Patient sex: M
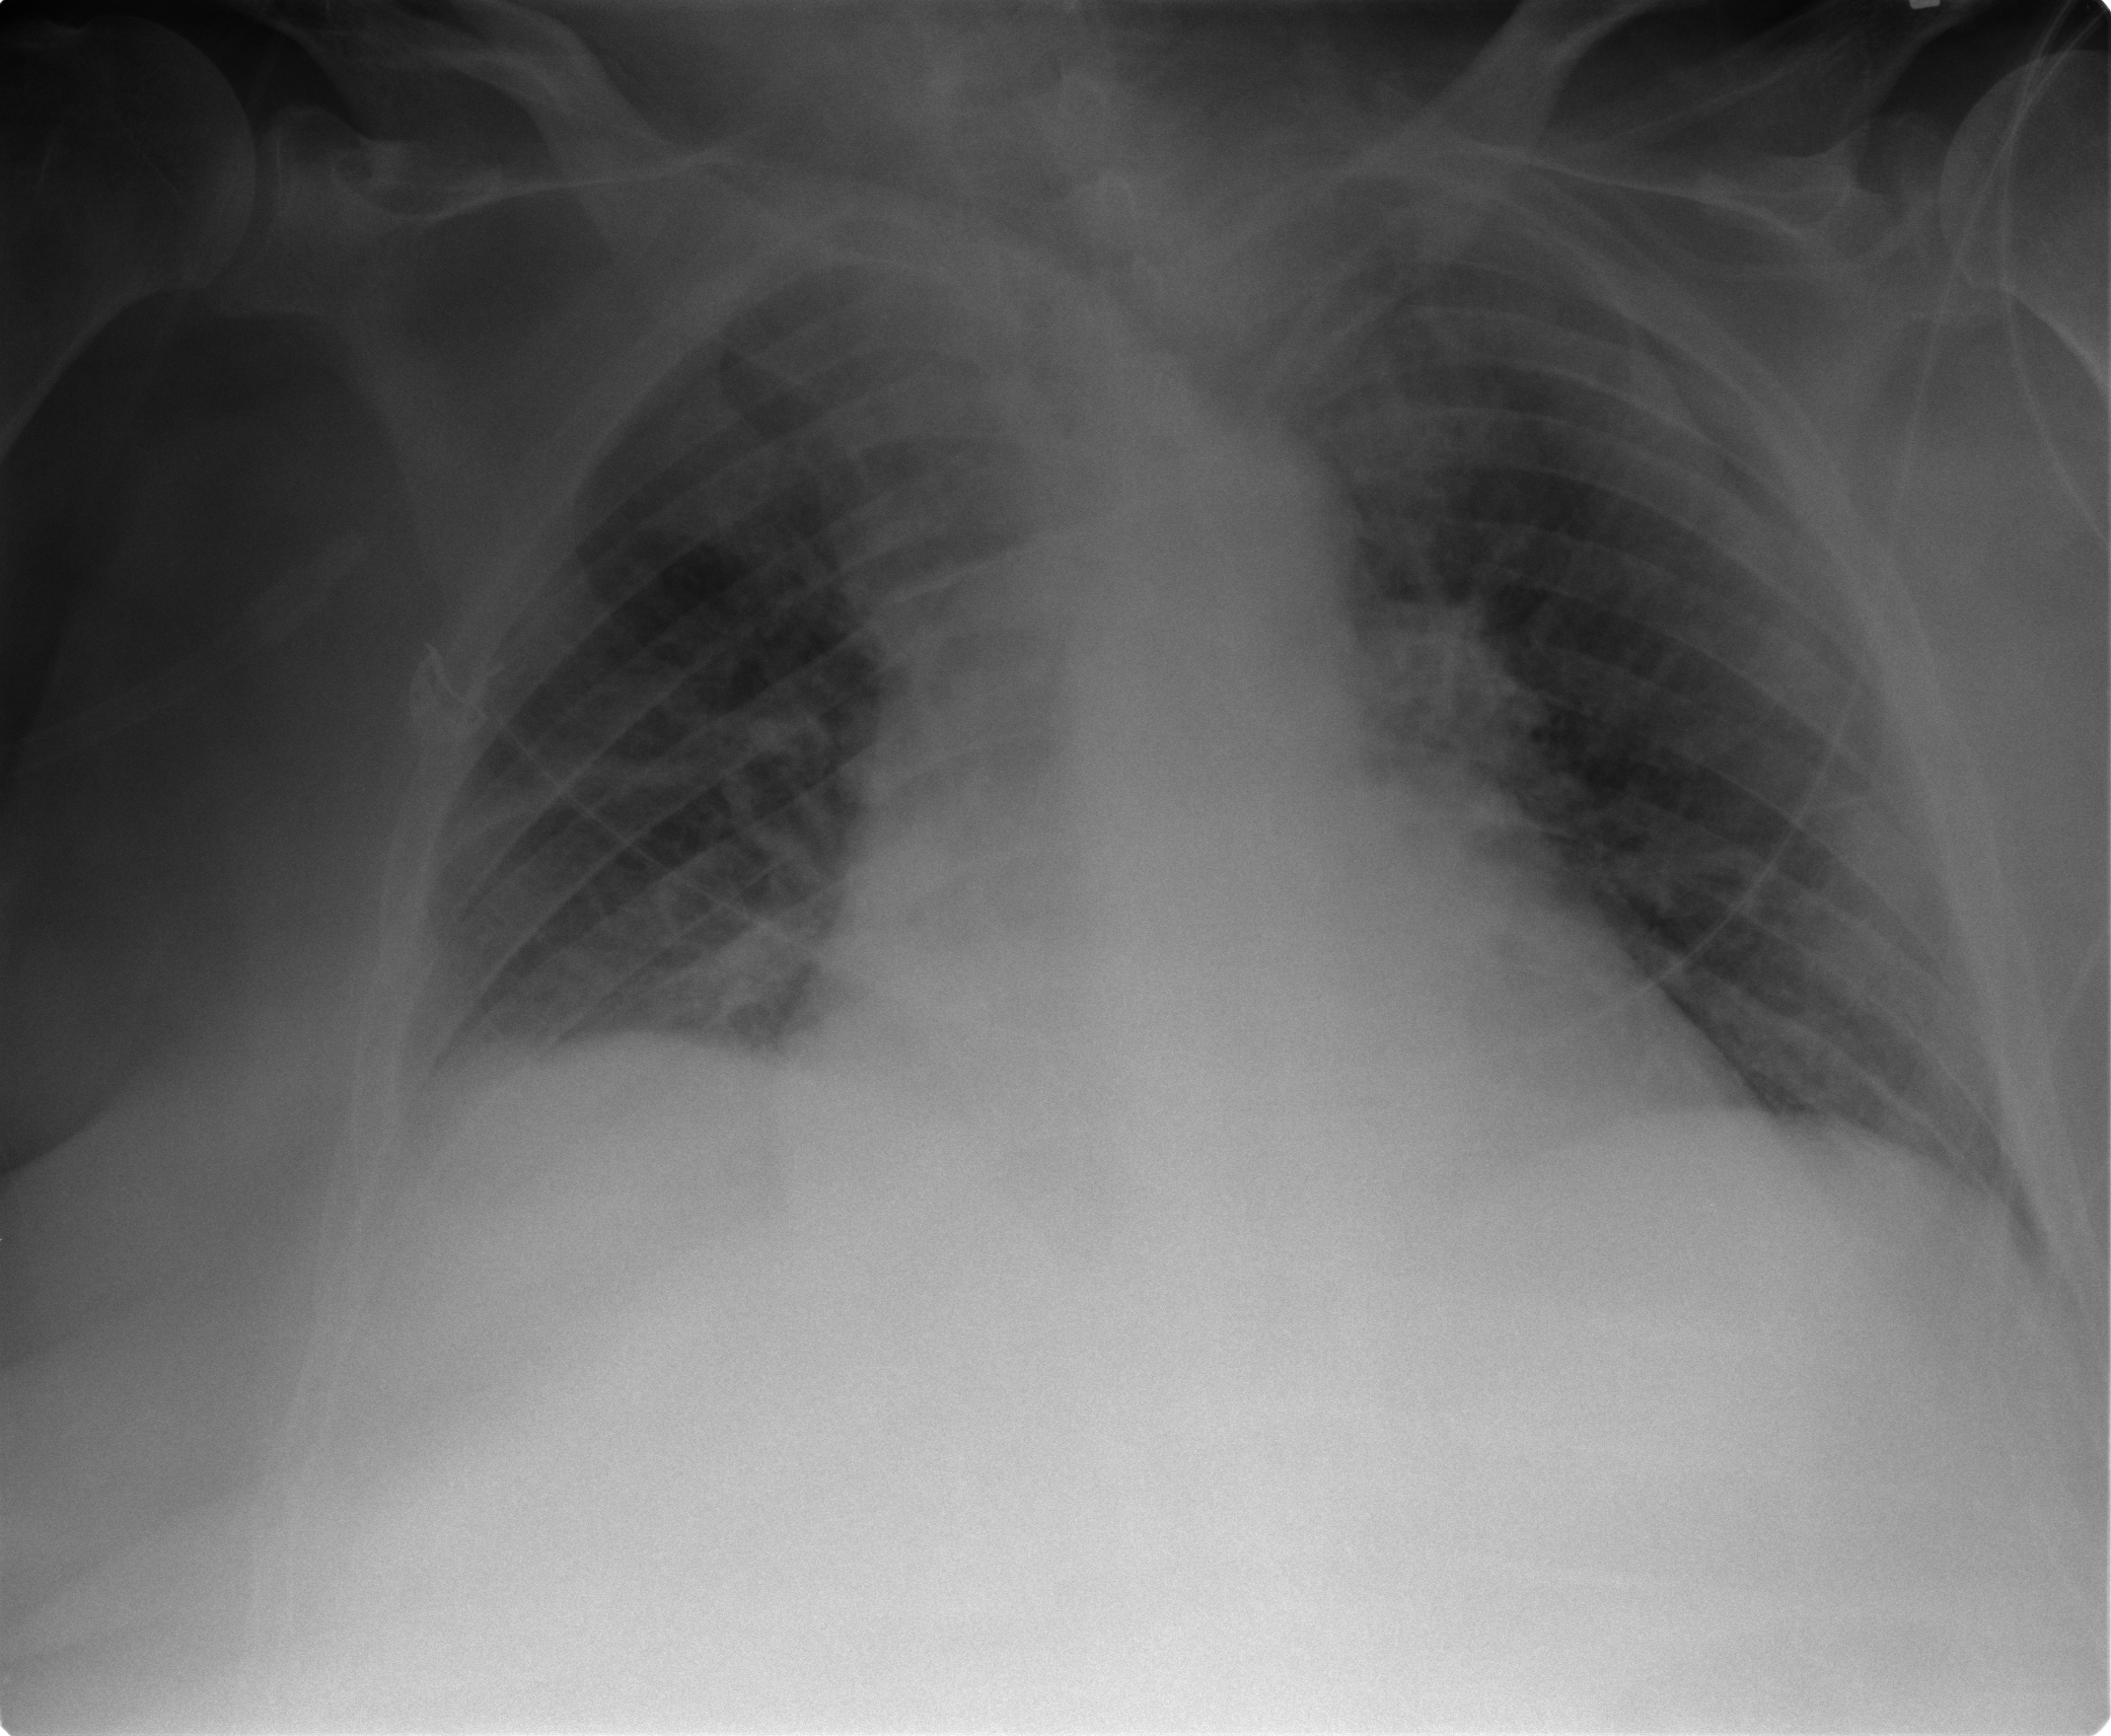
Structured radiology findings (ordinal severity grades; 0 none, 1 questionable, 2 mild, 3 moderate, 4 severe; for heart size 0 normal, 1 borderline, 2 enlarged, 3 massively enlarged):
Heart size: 2
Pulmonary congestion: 2
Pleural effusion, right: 1
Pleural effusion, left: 0
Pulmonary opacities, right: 2
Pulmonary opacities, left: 0
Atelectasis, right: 2
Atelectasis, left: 1